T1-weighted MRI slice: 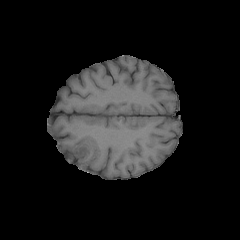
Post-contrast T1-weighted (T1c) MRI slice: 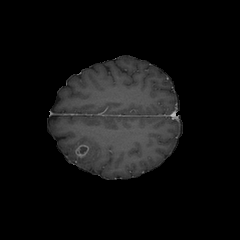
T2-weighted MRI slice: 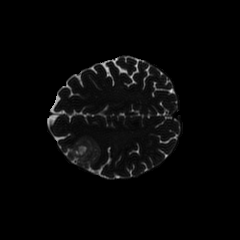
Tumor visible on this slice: yes